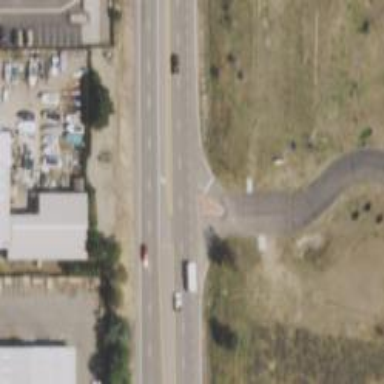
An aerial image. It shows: Stop road.